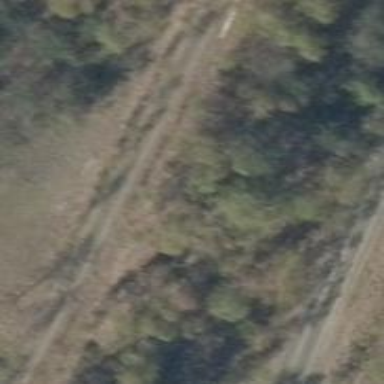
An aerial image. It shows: Hunting stand.